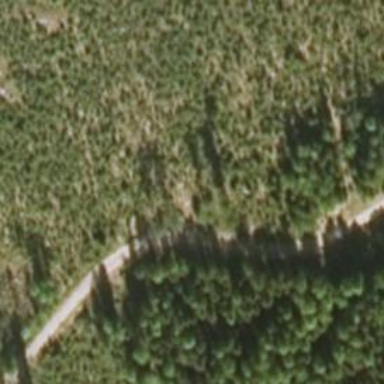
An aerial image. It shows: Unclassified road.